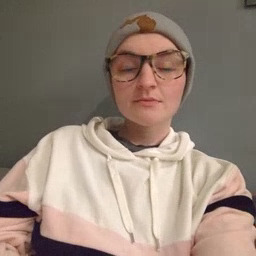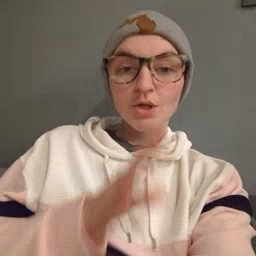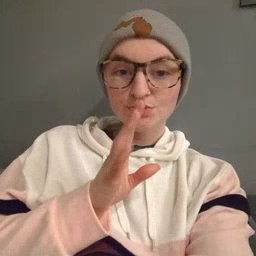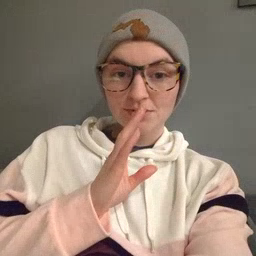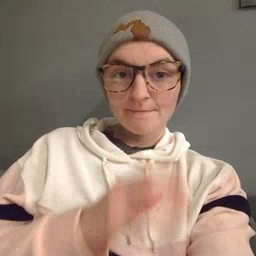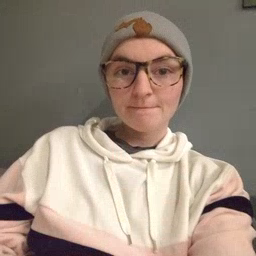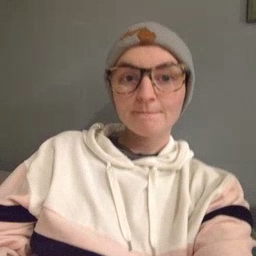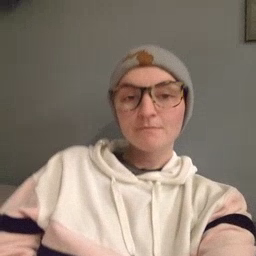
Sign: talk